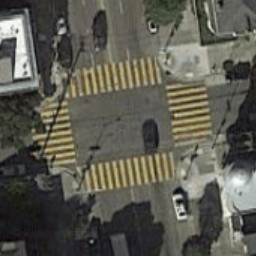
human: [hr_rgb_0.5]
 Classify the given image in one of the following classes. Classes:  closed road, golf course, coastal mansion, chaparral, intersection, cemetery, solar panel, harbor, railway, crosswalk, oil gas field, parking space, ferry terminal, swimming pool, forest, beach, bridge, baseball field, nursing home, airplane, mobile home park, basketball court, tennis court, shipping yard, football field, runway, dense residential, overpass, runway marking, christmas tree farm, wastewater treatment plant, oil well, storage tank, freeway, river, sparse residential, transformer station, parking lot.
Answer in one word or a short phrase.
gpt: crosswalk